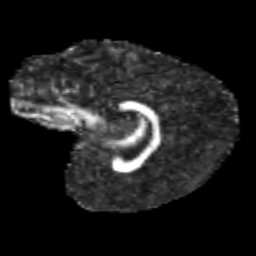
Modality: FA
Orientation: sagittal
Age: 10
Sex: female
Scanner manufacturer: siemens
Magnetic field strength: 3 T
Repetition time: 3.8 s
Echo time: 0.07 s